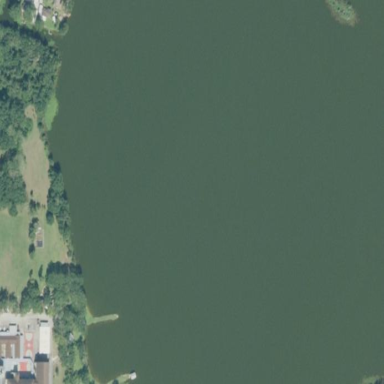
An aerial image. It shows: Lake with natural water.